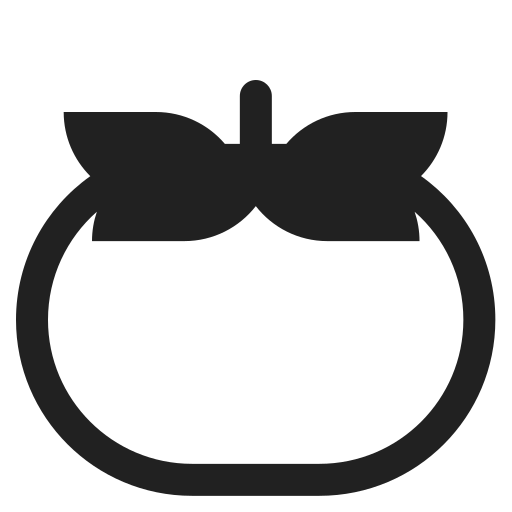
tomato high contrast